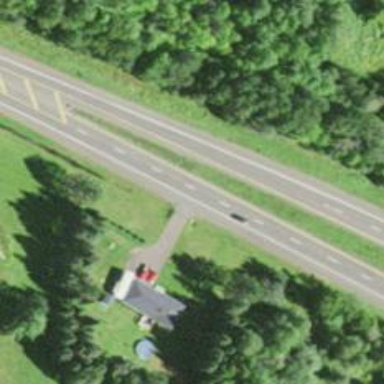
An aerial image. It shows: Driveway.